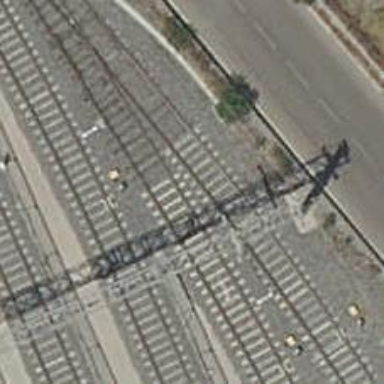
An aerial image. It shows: Rail yard with electrified contact lines for railway operations.